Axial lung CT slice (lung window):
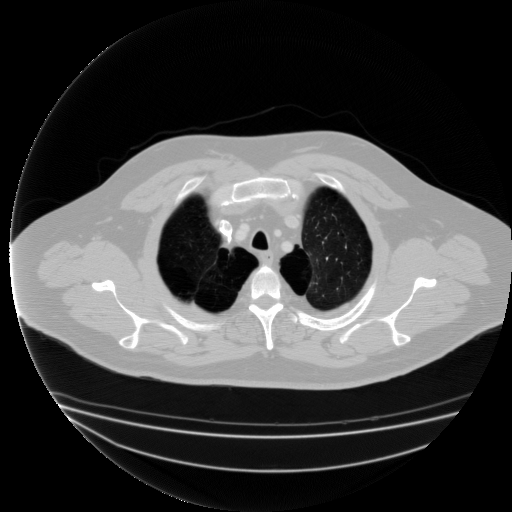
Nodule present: no